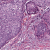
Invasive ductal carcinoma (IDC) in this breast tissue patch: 0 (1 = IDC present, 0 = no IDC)